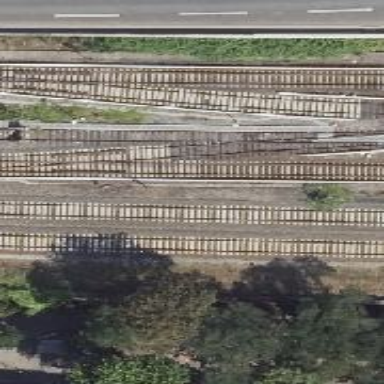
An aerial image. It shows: Light rail electrified siding.